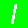
Digit: 1